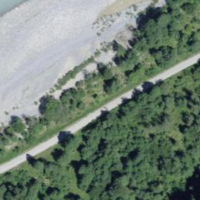
EUNIS habitat code: 45
Species observed at this site:
Cruciata laevipes